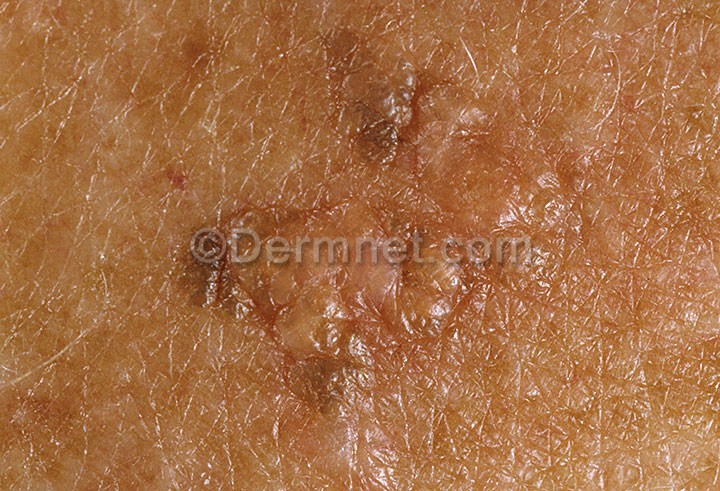
Disease: Seborrheic Keratoses and other Benign Tumors